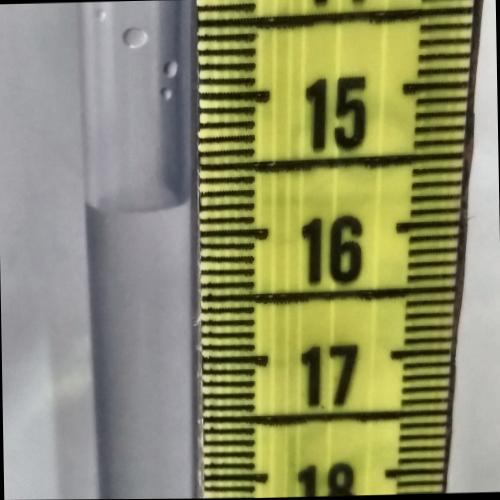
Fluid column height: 15.8 cm